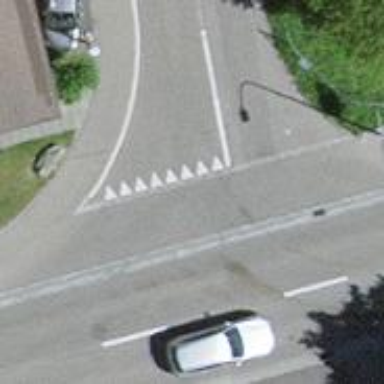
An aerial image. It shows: Road with "give way" sign.